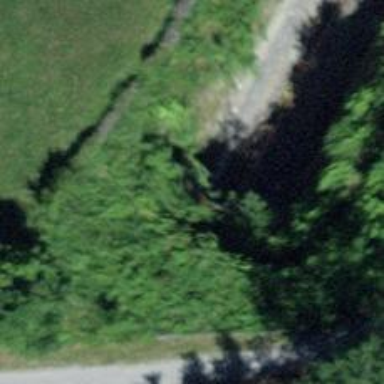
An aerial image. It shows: Narrow-gauge railway tunnel with electrified contact line.